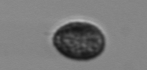
Label: Pseudochattonella_farcimen